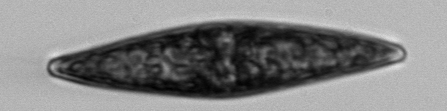
Label: Pleurosigma